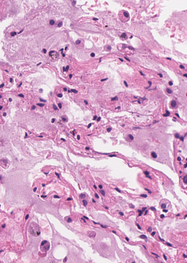
Tumor epithelial tissue: no
Tumor-associated stroma tissue: no
Normal tissue: yes